This time-frequency spectrogram was computed from a bearing vibration snapshot; brighter regions carry more energy. Diagnose the bearing from this image, choosing from: normal, inner_race, outer_race, ball.
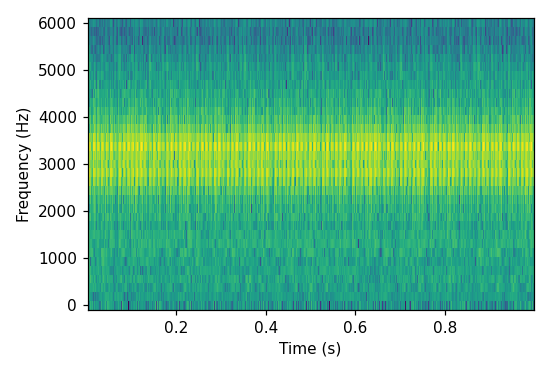
Answer: outer_race